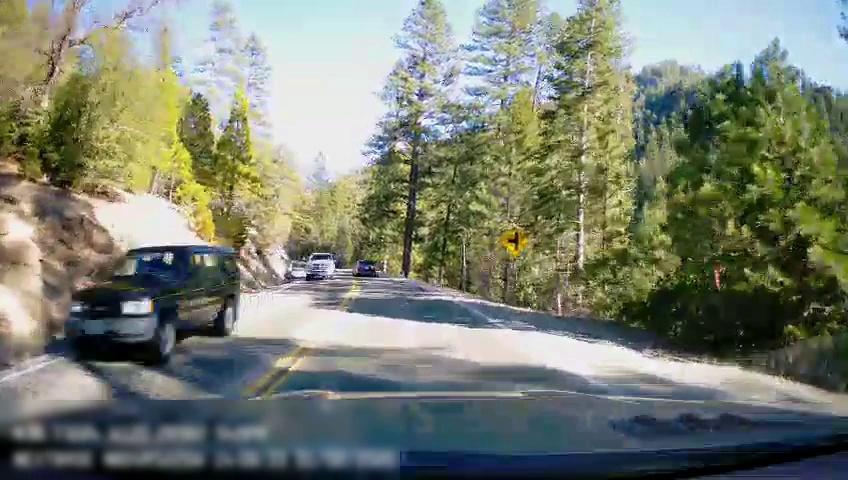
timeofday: Day
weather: Sunny
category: Drivable Space
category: Vehicles | SUV
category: Vehicles | SUV
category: Vehicles | Car
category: Lanes | Opposite Lane
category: Lanes | Opposite Lane
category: Lanes | Current Lane
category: Lanes | Current Lane
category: Traffic | Signs